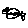
Label: cloud